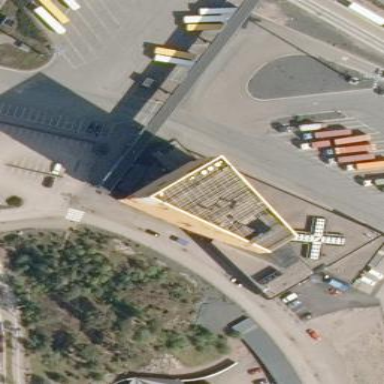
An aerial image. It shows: Part of building.